Interaction volume radius: 5 \u00c5
Interaction volume height: 40 \u00c5
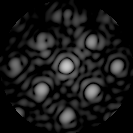
Disorder parameter: 0.1949